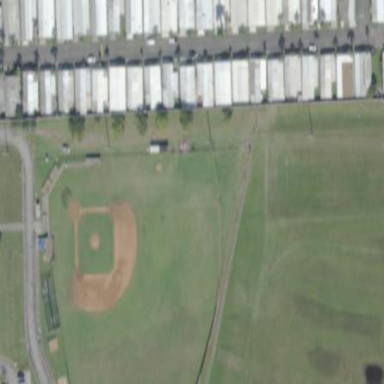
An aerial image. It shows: Baseball pitch for leisure land activities.